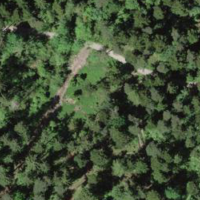
EUNIS habitat code: 43
Species observed at this site:
Allium ursinum